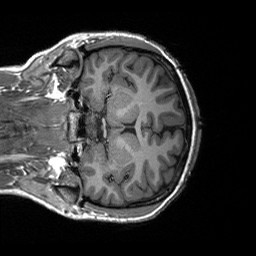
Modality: T1w
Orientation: coronal
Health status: healthy
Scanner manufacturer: siemens
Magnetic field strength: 3 T
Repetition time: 2.3 s
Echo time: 0.00228 s